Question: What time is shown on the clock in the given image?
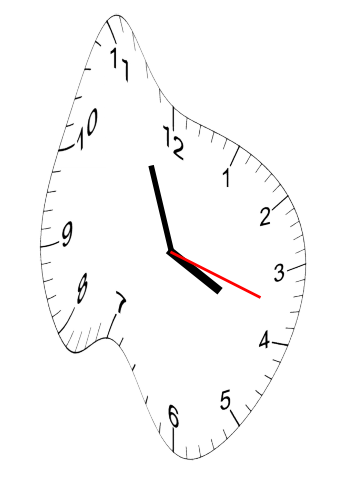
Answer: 03:56:18